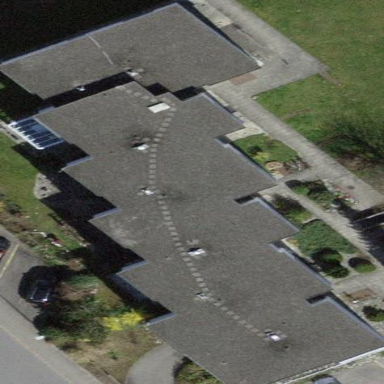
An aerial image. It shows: Building with flat roof.